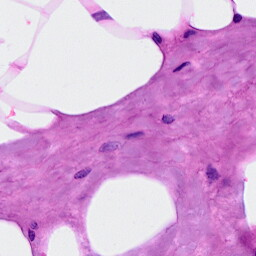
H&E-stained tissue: Breast